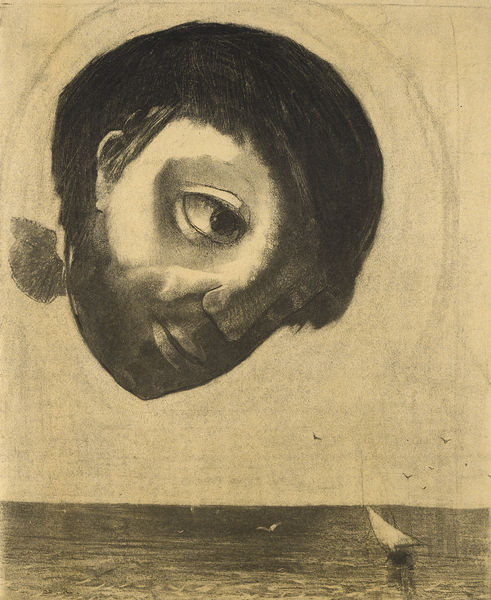
Titel: Guardian spirit of the waters
Künstler: Odilon Redon
Standort: Chicago (Illinois)
Institution: The Art Institute of Chicago
Schlagwörter: baum, dunkel, flügel, gott, himmel, kopf, mann, meer, schatten, vogel, wasser, weiß, dreieck, gelb, see, frisur, grau, haar, hell, hut, licht, mund, nase, ohr, schwarz, skizze, zeichnung, blick, tier, tiere, hochformat, bart, kappe, wand, augen, gesicht, haupt, vollbart, bild, schauen, horizont, horizontlinie, spiegelung, vögel, wind, gewässer, sonne, boden, auge, figur, haare, person, kontrast, lippen, boot, kreis, rund, lächeln, schiff, segel, segelboot, wellen, papier, bogen, man, beobachten, segelschiff, vergilbt, farblos, sepia, möven, möwe, möwen, wasse, white, black, face, hair, nose, portrait, starr, lider, wimpern, geneigt, collage, surreal, surrealismus, segelboote, foto, tusche, religion, fischerboot, linie, kohle, schweben, traum, groß, schwarz weiss, schraffur, radierung, bedrohlich, kreise, bleistift, entwurf, kranz, kohlezeichnung, bleistiftzeichnung, betrachten, schein, himme, profile, heiligenschein, nimbus, christus, sky, wesen, vision, antlitz, boat, ear, head, ocean, sea, ship, water, waves, horizon, sun, erscheinung, windstille, mild, breit, drawing, paper, ansehen, männerkopf, look, mouth, bird, illustration, sketch, birds, flying, schwebend, phantasie, smile, platt, grotesk, sail, abstract, idee, schicksal, graphit, seegel, riesig, art, pencil, eye, kreidezeichnung, lips, hüter, coal, charcoal, augenlid, lid, redon, riese, offenes meer, herabschauen, grösse, gigant, schlägen, surealismus, floating, anatimoe, durchreiben, garfit, herabsehen, halo, tired, kopf im himmer, großer kopf, graphite, twentieth century, dada, seagulls, pensil, griß, vogelä, surrealismus riese, riese haupt kopf, kopf riese, gull, spy, hovering, man it the sky, sea wiew, big eye, ocean4, daddy, seagills